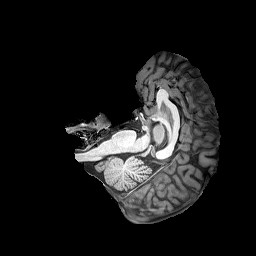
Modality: T1w
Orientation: axial
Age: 26
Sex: female
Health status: healthy